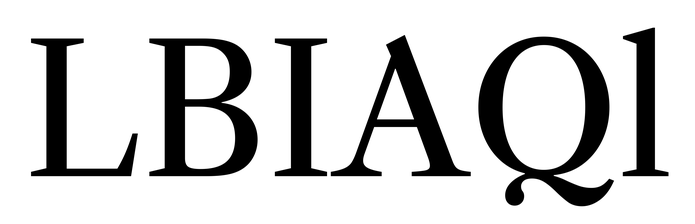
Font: LibreCaslonText_Regular